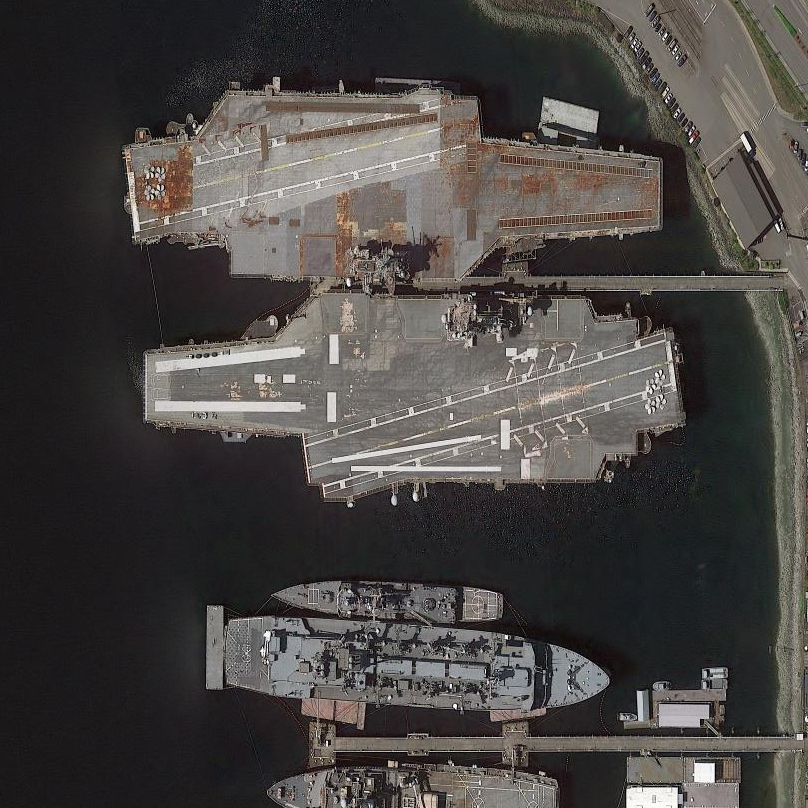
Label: aircraft_carrier